Question: Xcode has a nice feature that let you submit your application to iTunes connect without launching Application Loader. The problem appears when you have a whitespace in the application name.

I understand the problem, but since Xcode is naming the file automatically, how can I use this feature without changing the name of my app?
Thanks,
P.S. I will file a radar if there's no way to do it. I just wanted to be sure that there were no other way.
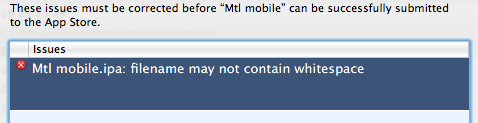
Answer: Having spaces in file or folder names is always a very bad idea. In theory things should work but in the end that white space will bite you in the **s.
So the easiest way to fix this is indeed to change your target name.
Just remember that the name of your app on disk (Some App.app) is the same as the name that is shown on the device's home screen. That name you configure through the Info.plist and can be completely different from the app file name.